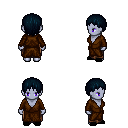
a pixel art fantasy rpg character, female body template, dark elf, purple skin, brown robe, robe skirt, raven plain hairstyle, black slippers, four views (front, back, left, right), 2x2 character sprite sheet, small pixel art, hard edges, no anti-aliasing